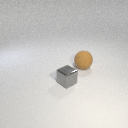
small gray metal cube in front of large brown rubber sphere